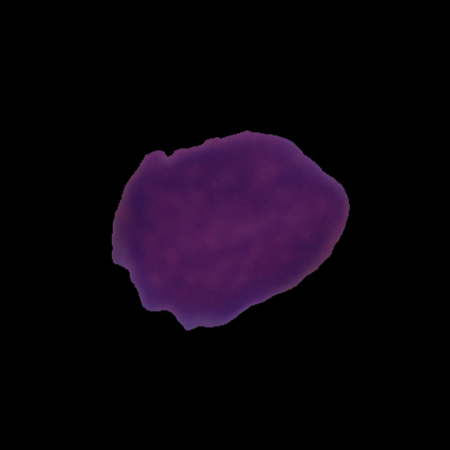
Label: cancer